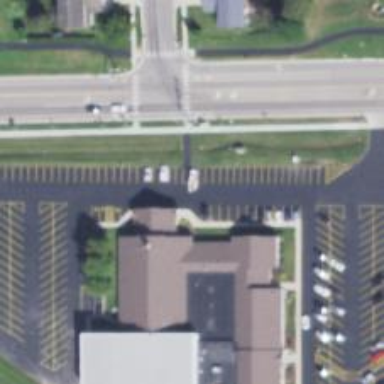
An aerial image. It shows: Asphalt service road.